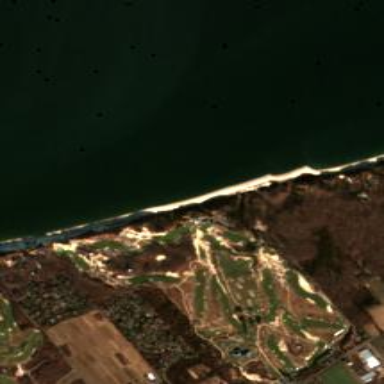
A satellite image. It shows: Golf course.